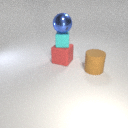
large blue metal sphere above large red rubber cube